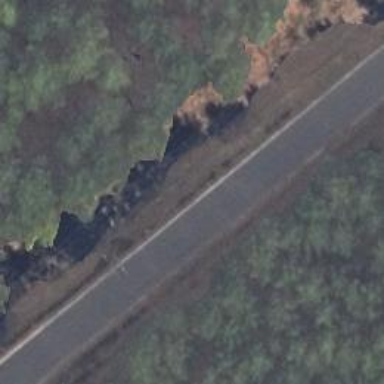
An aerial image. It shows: Unclassified road with asphalt surface.